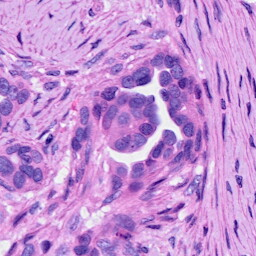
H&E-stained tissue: Ovarian